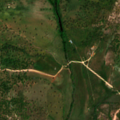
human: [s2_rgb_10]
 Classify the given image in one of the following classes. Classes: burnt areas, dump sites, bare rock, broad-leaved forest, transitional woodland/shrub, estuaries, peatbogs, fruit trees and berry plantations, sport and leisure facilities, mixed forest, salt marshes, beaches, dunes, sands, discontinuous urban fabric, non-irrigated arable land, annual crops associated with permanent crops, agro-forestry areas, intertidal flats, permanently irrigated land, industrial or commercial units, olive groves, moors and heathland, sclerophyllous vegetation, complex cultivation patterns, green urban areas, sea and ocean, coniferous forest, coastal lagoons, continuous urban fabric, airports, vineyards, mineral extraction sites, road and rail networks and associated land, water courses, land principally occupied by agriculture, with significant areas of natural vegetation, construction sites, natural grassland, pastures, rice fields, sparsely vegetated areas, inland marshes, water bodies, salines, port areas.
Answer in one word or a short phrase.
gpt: non-irrigated arable land, agro-forestry areas, broad-leaved forest